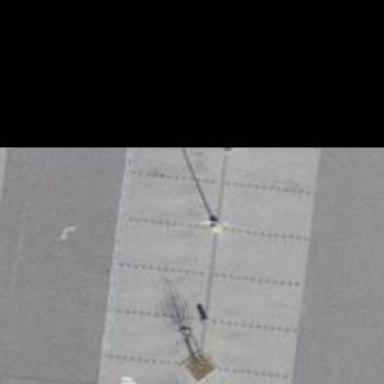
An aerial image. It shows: Support pole.